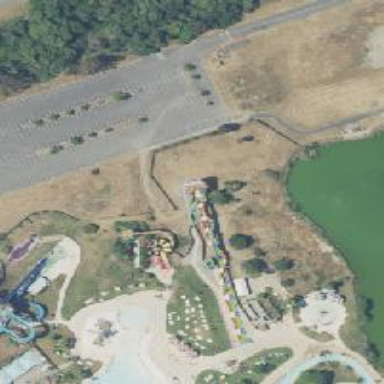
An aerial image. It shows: Water slide attraction.